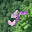
Label: 5